Interaction volume radius: 10 \u00c5
Interaction volume height: 35 \u00c5
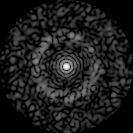
Disorder parameter: 0.834